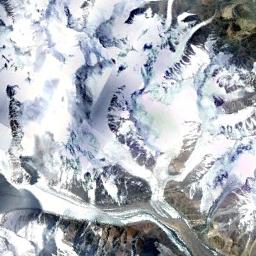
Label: snowberg